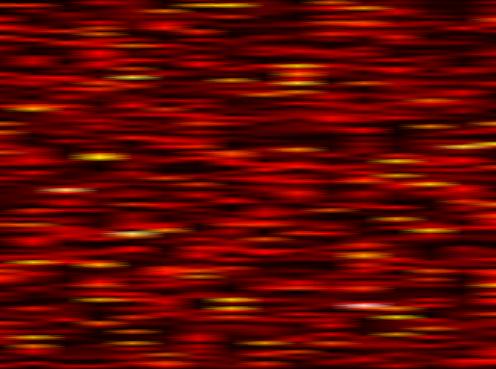
Label: OFDM